Question: ExtJS 'Cycle' button menu contains checked menu items, where we can select only one item at any time (see the attached picture or <URL>. This is confusing to the users. I want to know if there is any way to configure this Cycle component to show radio buttons instead of checkboxes.

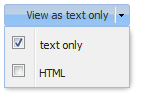
Answer: 'Ext.menu.CheckItem' can be configured to be shown as a radio button, so we want to use it then we have to specify our custom menu with all items as 'Ext.menu.CheckItem' and provide 'group' config in each item to make it radio buttons.
'''
{
xtype : 'cyclebutton',
menu : {
xtype : 'menu',
items : [{
xtype : 'menucheckitem',
text : 'Check 1',
group : 'check' // this will make sure that checkboxes will be rendered as group
},{
xtype : 'menucheckitem',
text : 'Check 2',
group : 'check' // this should be same for every check item to put it in single group
}]
}
}
'''